Field crop: maize
Growth stage: 2
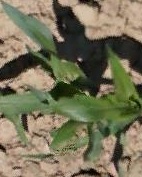
Species: maize